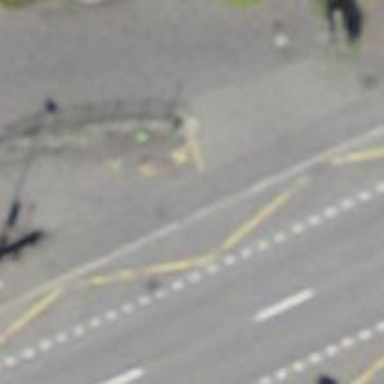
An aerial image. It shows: Platform for public transport on the road.